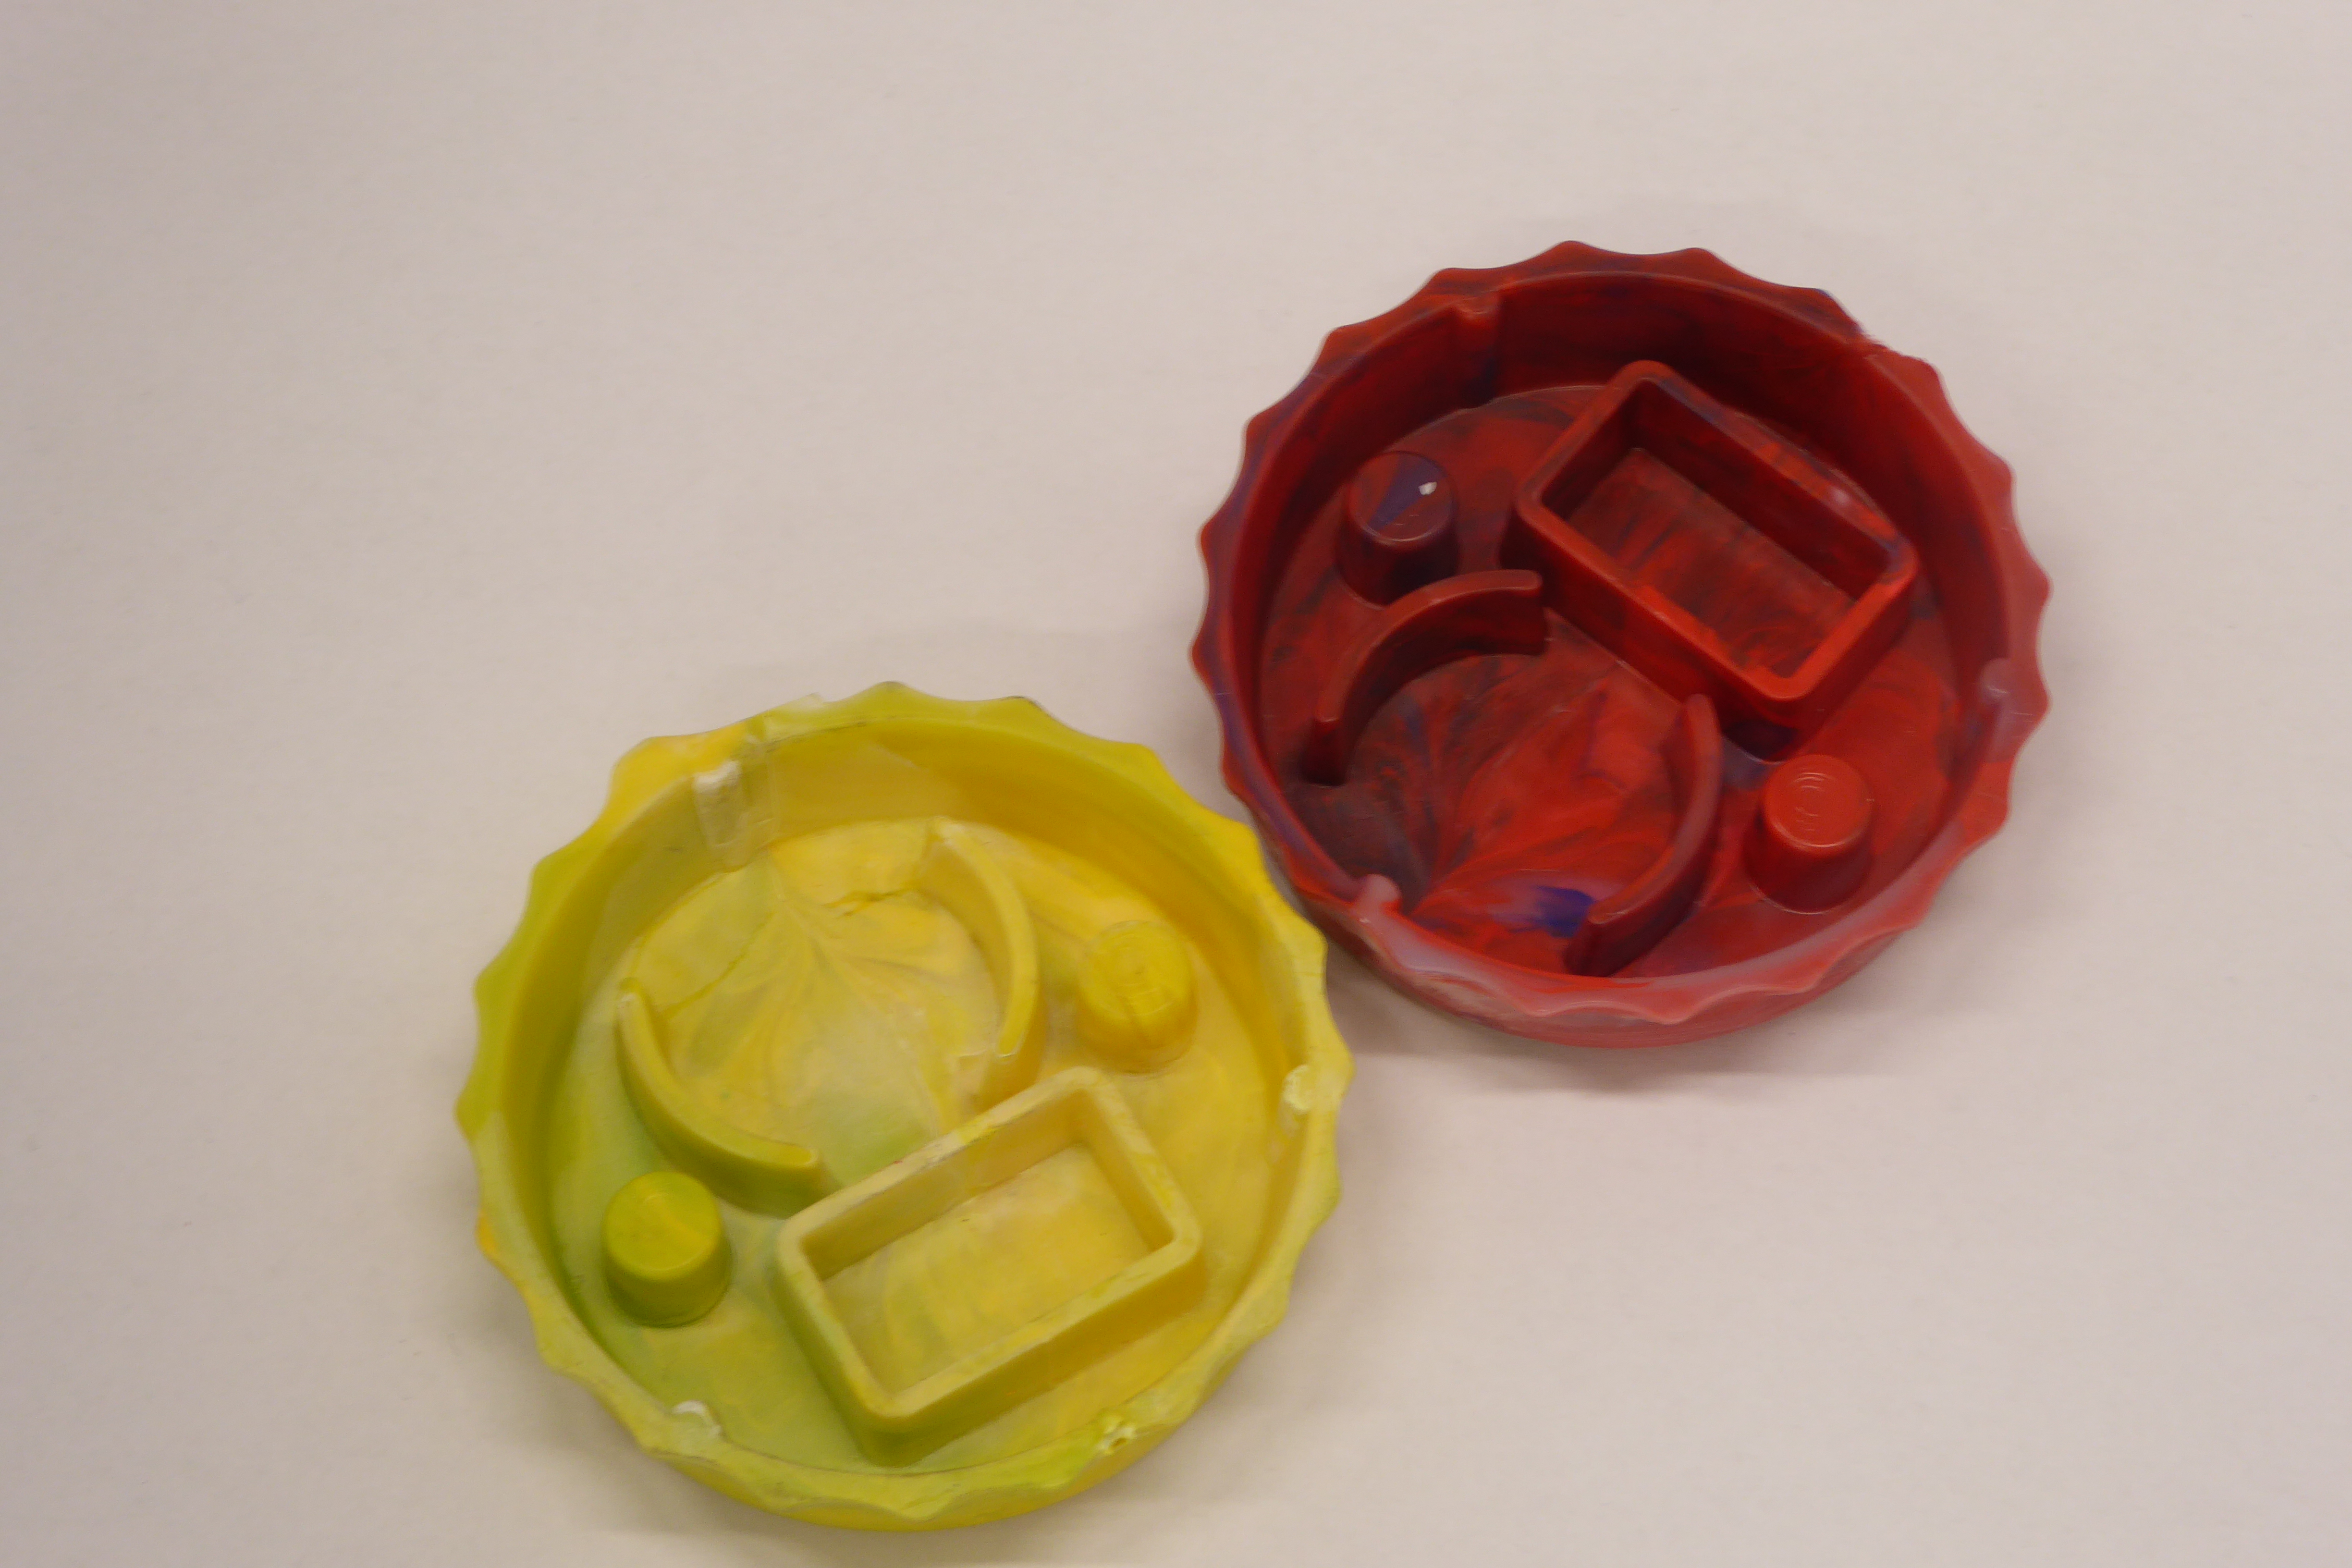
Label: Bottle Opener - Cover